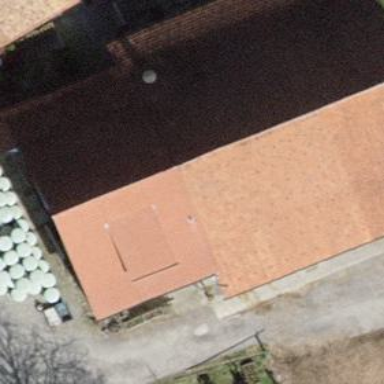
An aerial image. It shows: Farm building.